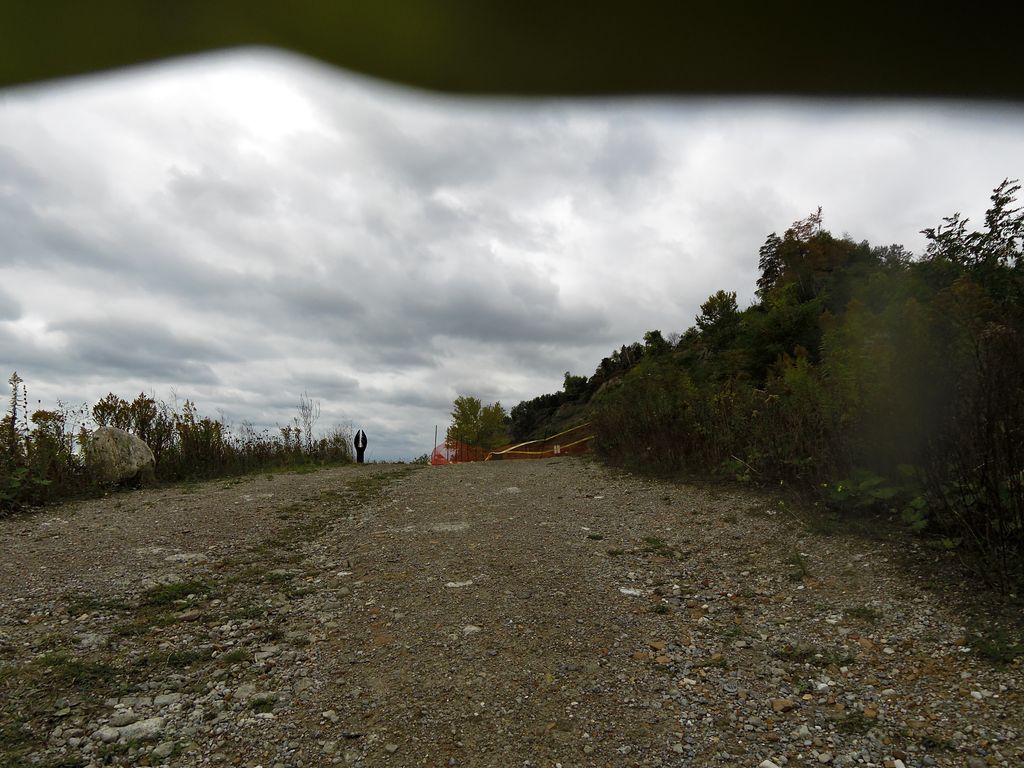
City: toronto